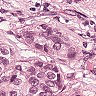
Metastatic tissue present: yes